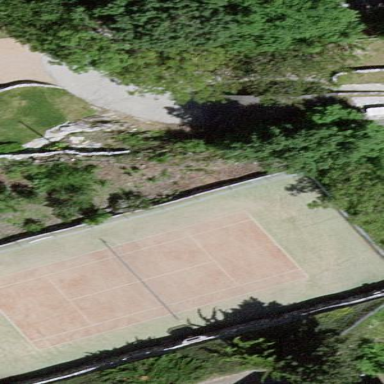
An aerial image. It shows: Tennis court in leisure pitch.